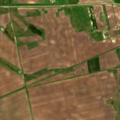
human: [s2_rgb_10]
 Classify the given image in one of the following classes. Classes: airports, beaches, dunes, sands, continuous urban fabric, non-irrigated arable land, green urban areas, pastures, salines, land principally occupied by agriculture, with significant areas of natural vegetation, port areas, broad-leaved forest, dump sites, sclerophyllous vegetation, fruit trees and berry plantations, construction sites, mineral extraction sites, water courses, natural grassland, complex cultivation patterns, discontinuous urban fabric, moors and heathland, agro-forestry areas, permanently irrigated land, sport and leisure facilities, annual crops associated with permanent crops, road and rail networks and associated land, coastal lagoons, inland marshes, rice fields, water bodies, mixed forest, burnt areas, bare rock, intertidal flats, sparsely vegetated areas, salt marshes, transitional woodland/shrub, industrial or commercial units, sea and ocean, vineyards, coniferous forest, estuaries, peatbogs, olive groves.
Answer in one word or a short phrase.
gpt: non-irrigated arable land, pastures, natural grassland